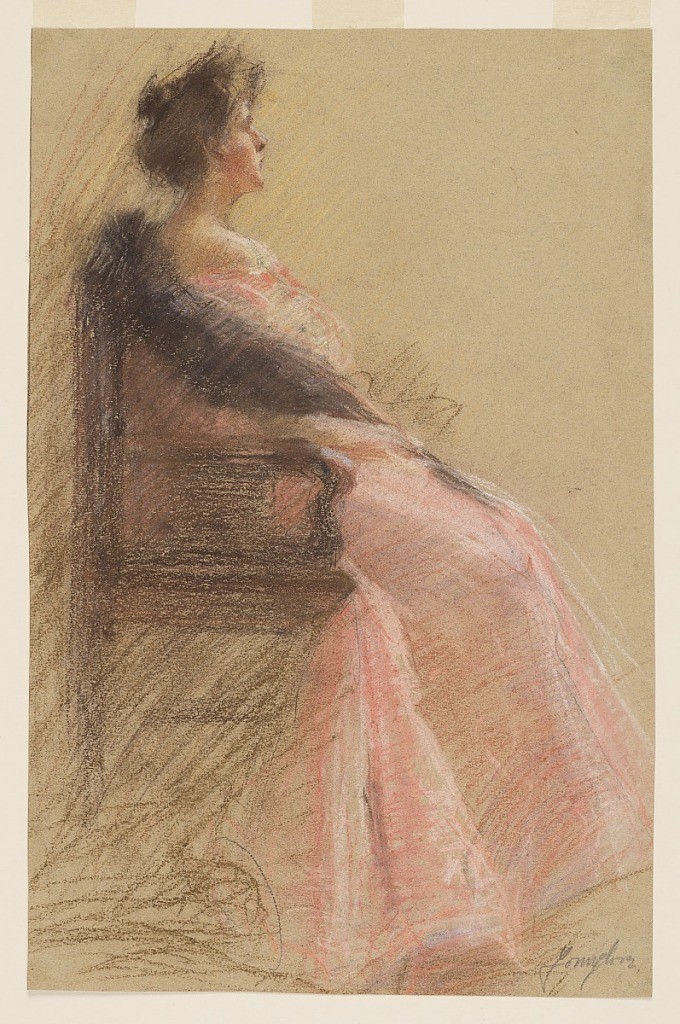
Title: Portrait of a young woman
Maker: Mary Golden Younglove, American
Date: ca. 1910
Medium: Pastel crayon on brown paper
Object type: Drawing
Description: A female figure, wearing a rose colored formal gown, seated in an armchair.